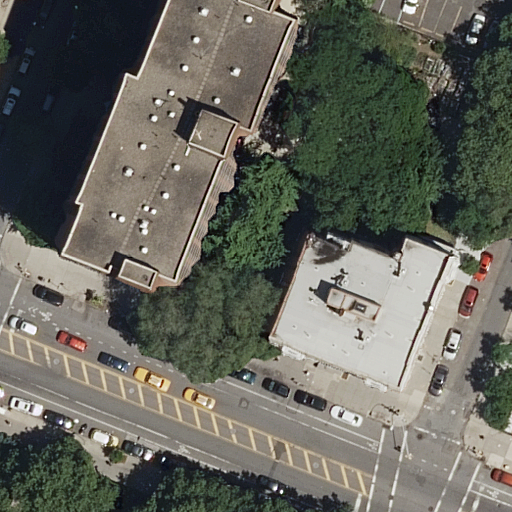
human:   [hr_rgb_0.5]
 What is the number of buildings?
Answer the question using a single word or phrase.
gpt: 2

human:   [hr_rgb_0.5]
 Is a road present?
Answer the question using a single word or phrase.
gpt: yes

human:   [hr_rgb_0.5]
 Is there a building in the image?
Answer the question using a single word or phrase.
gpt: yes

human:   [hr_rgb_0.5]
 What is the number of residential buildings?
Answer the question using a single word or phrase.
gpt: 2

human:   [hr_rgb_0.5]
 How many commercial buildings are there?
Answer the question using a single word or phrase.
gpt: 0

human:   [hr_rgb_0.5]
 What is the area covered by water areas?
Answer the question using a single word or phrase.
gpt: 0m2

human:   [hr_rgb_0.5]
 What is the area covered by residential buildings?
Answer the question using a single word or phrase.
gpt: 824m2

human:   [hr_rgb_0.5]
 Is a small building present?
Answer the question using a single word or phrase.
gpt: no

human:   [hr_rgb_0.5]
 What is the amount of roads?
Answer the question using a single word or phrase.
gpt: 12

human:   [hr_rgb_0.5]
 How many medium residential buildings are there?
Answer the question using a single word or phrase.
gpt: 1

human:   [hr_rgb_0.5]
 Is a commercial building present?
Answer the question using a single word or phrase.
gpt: no

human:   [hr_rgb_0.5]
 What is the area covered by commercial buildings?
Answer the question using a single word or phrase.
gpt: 0m2

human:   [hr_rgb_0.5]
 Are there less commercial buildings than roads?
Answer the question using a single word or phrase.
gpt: yes

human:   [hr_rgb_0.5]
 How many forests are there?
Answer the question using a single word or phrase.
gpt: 0

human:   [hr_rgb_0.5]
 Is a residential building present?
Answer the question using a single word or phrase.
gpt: yes

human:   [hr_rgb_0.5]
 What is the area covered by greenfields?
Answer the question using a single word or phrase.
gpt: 0m2

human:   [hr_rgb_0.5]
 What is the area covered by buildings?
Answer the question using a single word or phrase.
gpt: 824m2

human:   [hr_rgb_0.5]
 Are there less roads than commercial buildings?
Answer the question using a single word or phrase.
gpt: no

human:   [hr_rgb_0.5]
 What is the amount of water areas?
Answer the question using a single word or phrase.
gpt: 0

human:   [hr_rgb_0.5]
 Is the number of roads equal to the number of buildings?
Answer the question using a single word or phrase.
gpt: no

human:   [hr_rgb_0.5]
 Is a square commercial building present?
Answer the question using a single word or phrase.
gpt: no

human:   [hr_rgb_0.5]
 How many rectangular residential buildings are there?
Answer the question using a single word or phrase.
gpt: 0

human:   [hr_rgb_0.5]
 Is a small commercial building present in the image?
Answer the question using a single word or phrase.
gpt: no

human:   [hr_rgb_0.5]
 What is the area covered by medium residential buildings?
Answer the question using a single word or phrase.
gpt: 110m2

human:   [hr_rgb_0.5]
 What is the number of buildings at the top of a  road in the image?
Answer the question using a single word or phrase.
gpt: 2

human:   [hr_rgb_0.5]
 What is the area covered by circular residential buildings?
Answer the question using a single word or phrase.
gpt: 0m2

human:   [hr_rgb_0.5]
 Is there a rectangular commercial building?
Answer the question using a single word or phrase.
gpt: no

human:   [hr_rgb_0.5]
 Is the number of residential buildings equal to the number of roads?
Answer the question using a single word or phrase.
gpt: no

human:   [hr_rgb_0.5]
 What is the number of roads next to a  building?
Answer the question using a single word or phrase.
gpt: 12

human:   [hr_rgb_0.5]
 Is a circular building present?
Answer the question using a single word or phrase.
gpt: no

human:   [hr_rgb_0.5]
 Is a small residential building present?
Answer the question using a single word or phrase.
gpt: no

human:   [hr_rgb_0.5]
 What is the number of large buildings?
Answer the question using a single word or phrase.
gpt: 1

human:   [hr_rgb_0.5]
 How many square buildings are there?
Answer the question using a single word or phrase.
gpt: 0

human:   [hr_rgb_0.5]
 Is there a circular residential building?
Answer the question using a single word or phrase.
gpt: no

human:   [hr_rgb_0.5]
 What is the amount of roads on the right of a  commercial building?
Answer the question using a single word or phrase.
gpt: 0

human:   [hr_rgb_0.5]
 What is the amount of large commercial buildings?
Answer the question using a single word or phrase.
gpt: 0

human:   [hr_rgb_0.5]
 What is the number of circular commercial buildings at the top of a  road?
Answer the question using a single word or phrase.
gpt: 0

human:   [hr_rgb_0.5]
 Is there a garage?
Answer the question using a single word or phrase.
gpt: no

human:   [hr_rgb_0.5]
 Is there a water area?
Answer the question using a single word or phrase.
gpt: no

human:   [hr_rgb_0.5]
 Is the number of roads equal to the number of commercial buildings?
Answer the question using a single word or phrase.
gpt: no

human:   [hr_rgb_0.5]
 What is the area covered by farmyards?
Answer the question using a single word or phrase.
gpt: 0m2

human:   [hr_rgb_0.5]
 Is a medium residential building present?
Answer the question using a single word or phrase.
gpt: yes

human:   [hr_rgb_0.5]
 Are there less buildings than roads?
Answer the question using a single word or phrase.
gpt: yes

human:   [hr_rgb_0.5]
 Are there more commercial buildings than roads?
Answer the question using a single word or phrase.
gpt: no

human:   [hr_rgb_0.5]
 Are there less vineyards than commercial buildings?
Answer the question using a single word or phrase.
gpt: no

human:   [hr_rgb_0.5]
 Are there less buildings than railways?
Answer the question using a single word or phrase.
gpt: no

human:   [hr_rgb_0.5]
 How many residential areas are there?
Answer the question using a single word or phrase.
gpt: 0

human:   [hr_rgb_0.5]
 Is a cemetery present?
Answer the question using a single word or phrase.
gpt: no

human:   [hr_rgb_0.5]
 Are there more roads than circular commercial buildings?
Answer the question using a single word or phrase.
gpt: yes

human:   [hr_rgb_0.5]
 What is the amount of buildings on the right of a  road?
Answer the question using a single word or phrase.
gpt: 2

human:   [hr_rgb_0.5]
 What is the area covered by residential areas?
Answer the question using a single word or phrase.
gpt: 0m2

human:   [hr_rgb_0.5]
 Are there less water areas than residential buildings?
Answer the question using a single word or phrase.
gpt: yes

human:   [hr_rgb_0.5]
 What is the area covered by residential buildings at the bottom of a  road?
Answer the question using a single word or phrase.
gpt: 714m2

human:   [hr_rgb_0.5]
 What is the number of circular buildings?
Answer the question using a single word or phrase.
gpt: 0

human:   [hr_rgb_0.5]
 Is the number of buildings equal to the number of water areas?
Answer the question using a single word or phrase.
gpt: no

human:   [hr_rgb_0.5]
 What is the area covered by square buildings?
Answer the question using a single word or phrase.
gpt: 0m2

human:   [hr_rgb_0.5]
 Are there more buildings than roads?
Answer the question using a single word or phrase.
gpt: no

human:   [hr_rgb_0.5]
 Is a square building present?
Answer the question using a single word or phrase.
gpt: no

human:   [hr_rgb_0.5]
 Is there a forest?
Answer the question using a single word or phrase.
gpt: no

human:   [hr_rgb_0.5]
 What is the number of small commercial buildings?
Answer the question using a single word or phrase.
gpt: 0

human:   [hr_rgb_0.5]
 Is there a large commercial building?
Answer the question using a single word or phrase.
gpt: no

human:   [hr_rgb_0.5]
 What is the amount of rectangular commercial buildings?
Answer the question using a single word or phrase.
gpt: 0

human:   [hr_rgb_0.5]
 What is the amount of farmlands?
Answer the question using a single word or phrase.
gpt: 0

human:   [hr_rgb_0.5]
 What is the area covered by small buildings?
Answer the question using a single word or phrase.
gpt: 0m2